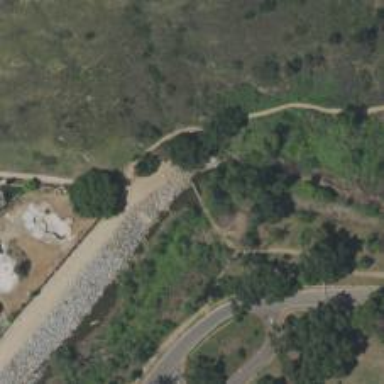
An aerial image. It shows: Culvert tunnel.